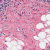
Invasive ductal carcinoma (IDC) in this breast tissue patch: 0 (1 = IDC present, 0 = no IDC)